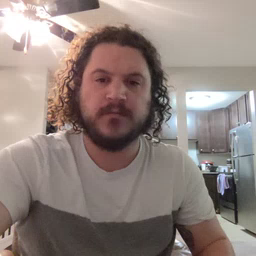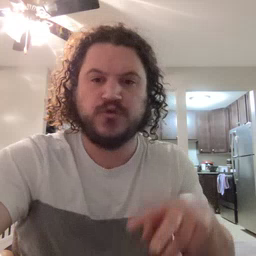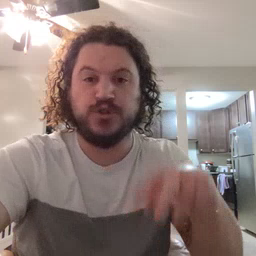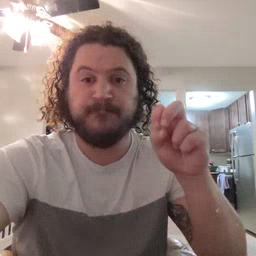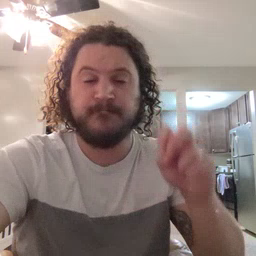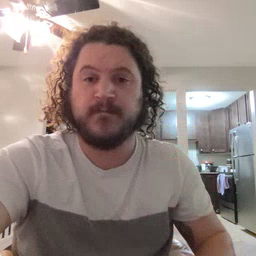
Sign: jump